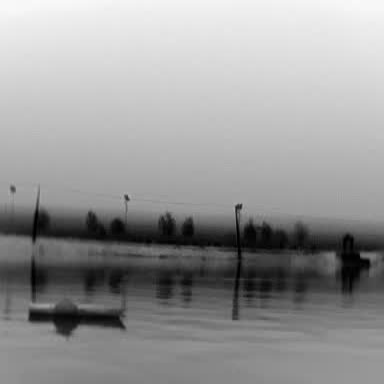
There is a warship in the infrared image.